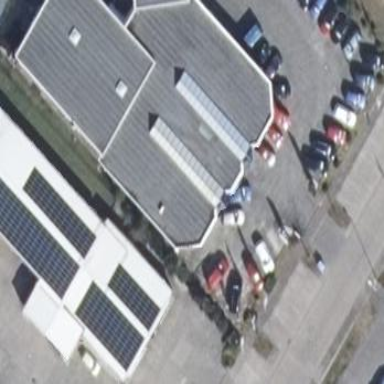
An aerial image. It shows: Retail building.